Question: So, basically, I'm trying to achieve this a scrollable set of components with spacing etc. and the ability to add more components.
The list of components are custom anchorpane components.
Here's an example that I got working:

The problem is that that uses a gridpane inside of a scrollpane and for some reason the gridpane does not fill the width of the scrollpane at all. So, if I resize, everything stays where it is instead of stretching inside the gridpane columns. Also, if I were to stick to a gridpane (over a tilepane which seems to work better except when the components float next to each other despite the orientation being vertical and prefcolumns being 1), how would I add more rows? The idea of this is to list github repos in a nice, UX pleasing, fashion.
Thanks for any insight.
Also: those repos aren't mine - I have none and a guy on a website made that (it's not well made so don't compare me to him lol).
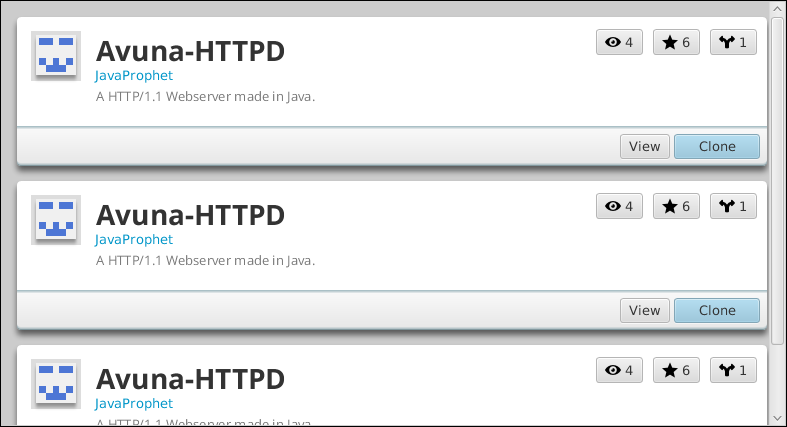
Answer: This looks like you should use a 'VBox' to hold your 'AnchorPane's and put them in a 'ScrollPane'. Set 'fitToWidth' to 'true' on the 'ScrollPane' and it should force the anchor panes to take up the whole width (and no more) of the scroll pane's viewport, assuming you don't change the 'maxWidth' property on the 'AnchorPane' from its default.
Mocked-up example (which can easily be done in FXML if you prefer):
'''
import java.util.Random;
import javafx.application.Application;
import javafx.scene.Scene;
import javafx.scene.control.Button;
import javafx.scene.control.Label;
import javafx.scene.control.ScrollPane;
import javafx.scene.layout.AnchorPane;
import javafx.scene.layout.BorderPane;
import javafx.scene.layout.VBox;
import javafx.stage.Stage;
public class ScrollingVBox extends Application {
@Override
public void start(Stage primaryStage) {
final Random rng = new Random();
VBox content = new VBox(5);
ScrollPane scroller = new ScrollPane(content);
scroller.setFitToWidth(true);
Button addButton = new Button("Add");
addButton.setOnAction(e -> {
AnchorPane anchorPane = new AnchorPane();
String style = String.format("-fx-background: rgb(%d, %d, %d);"+
"-fx-background-color: -fx-background;",
rng.nextInt(256),
rng.nextInt(256),
rng.nextInt(256));
anchorPane.setStyle(style);
Label label = new Label("Pane "+(content.getChildren().size()+1));
AnchorPane.setLeftAnchor(label, 5.0);
AnchorPane.setTopAnchor(label, 5.0);
Button button = new Button("Remove");
button.setOnAction(evt -> content.getChildren().remove(anchorPane));
AnchorPane.setRightAnchor(button, 5.0);
AnchorPane.setTopAnchor(button, 5.0);
AnchorPane.setBottomAnchor(button, 5.0);
anchorPane.getChildren().addAll(label, button);
content.getChildren().add(anchorPane);
});
Scene scene = new Scene(new BorderPane(scroller, null, null, addButton, null), 400, 400);
primaryStage.setScene(scene);
primaryStage.show();
}
public static void main(String[] args) {
launch(args);
}
}
'''
Another solution might be to use a 'ListView'. (This would be preferable if you had many items to display.) Create a class representing the items you are displaying in each 'AnchorPane' and a custom list cell to display them.